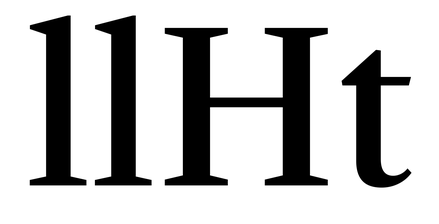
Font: LibreCaslonText_Medium